Field crop: maize
Growth stage: 2
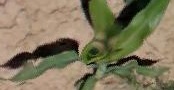
Species: maize